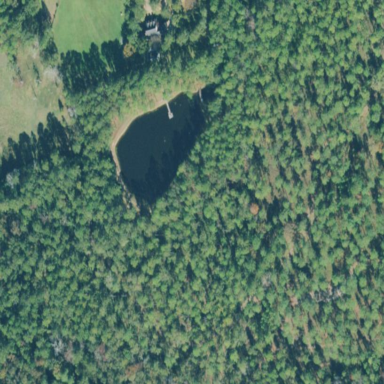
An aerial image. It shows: Pond with natural water.